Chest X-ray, PA view. Patient: 57 years old, sex F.
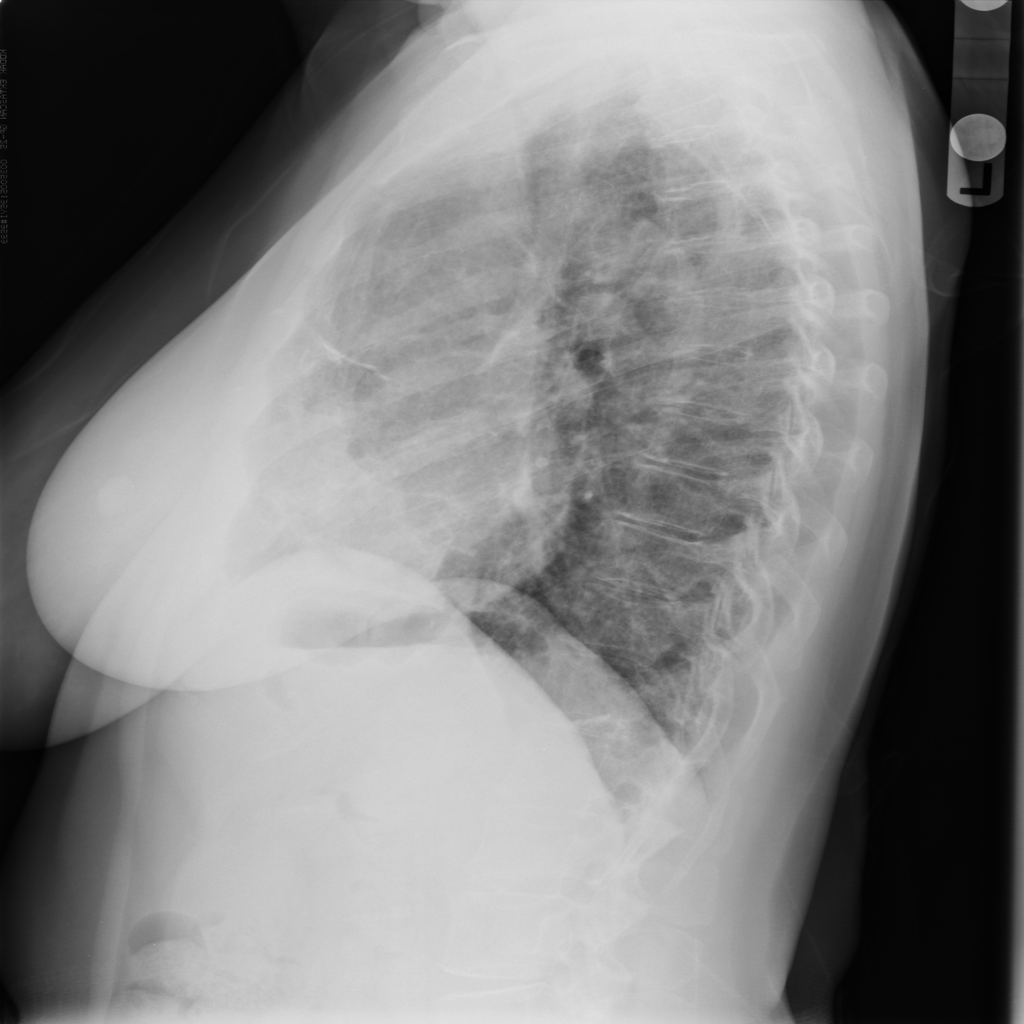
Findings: No Finding